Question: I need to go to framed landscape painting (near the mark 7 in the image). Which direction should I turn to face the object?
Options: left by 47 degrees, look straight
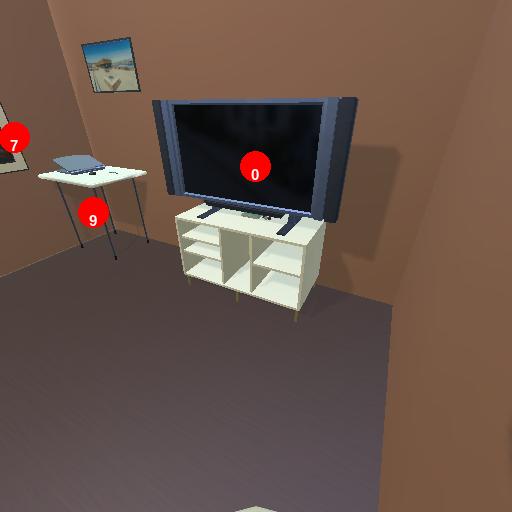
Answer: left by 47 degrees